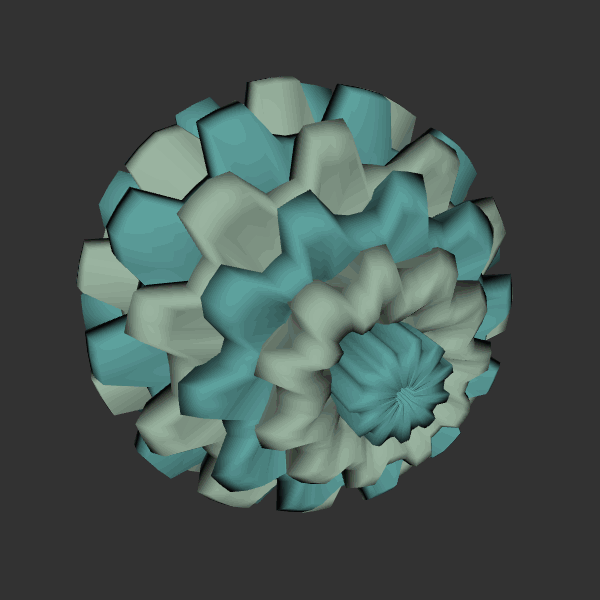
Background: dark